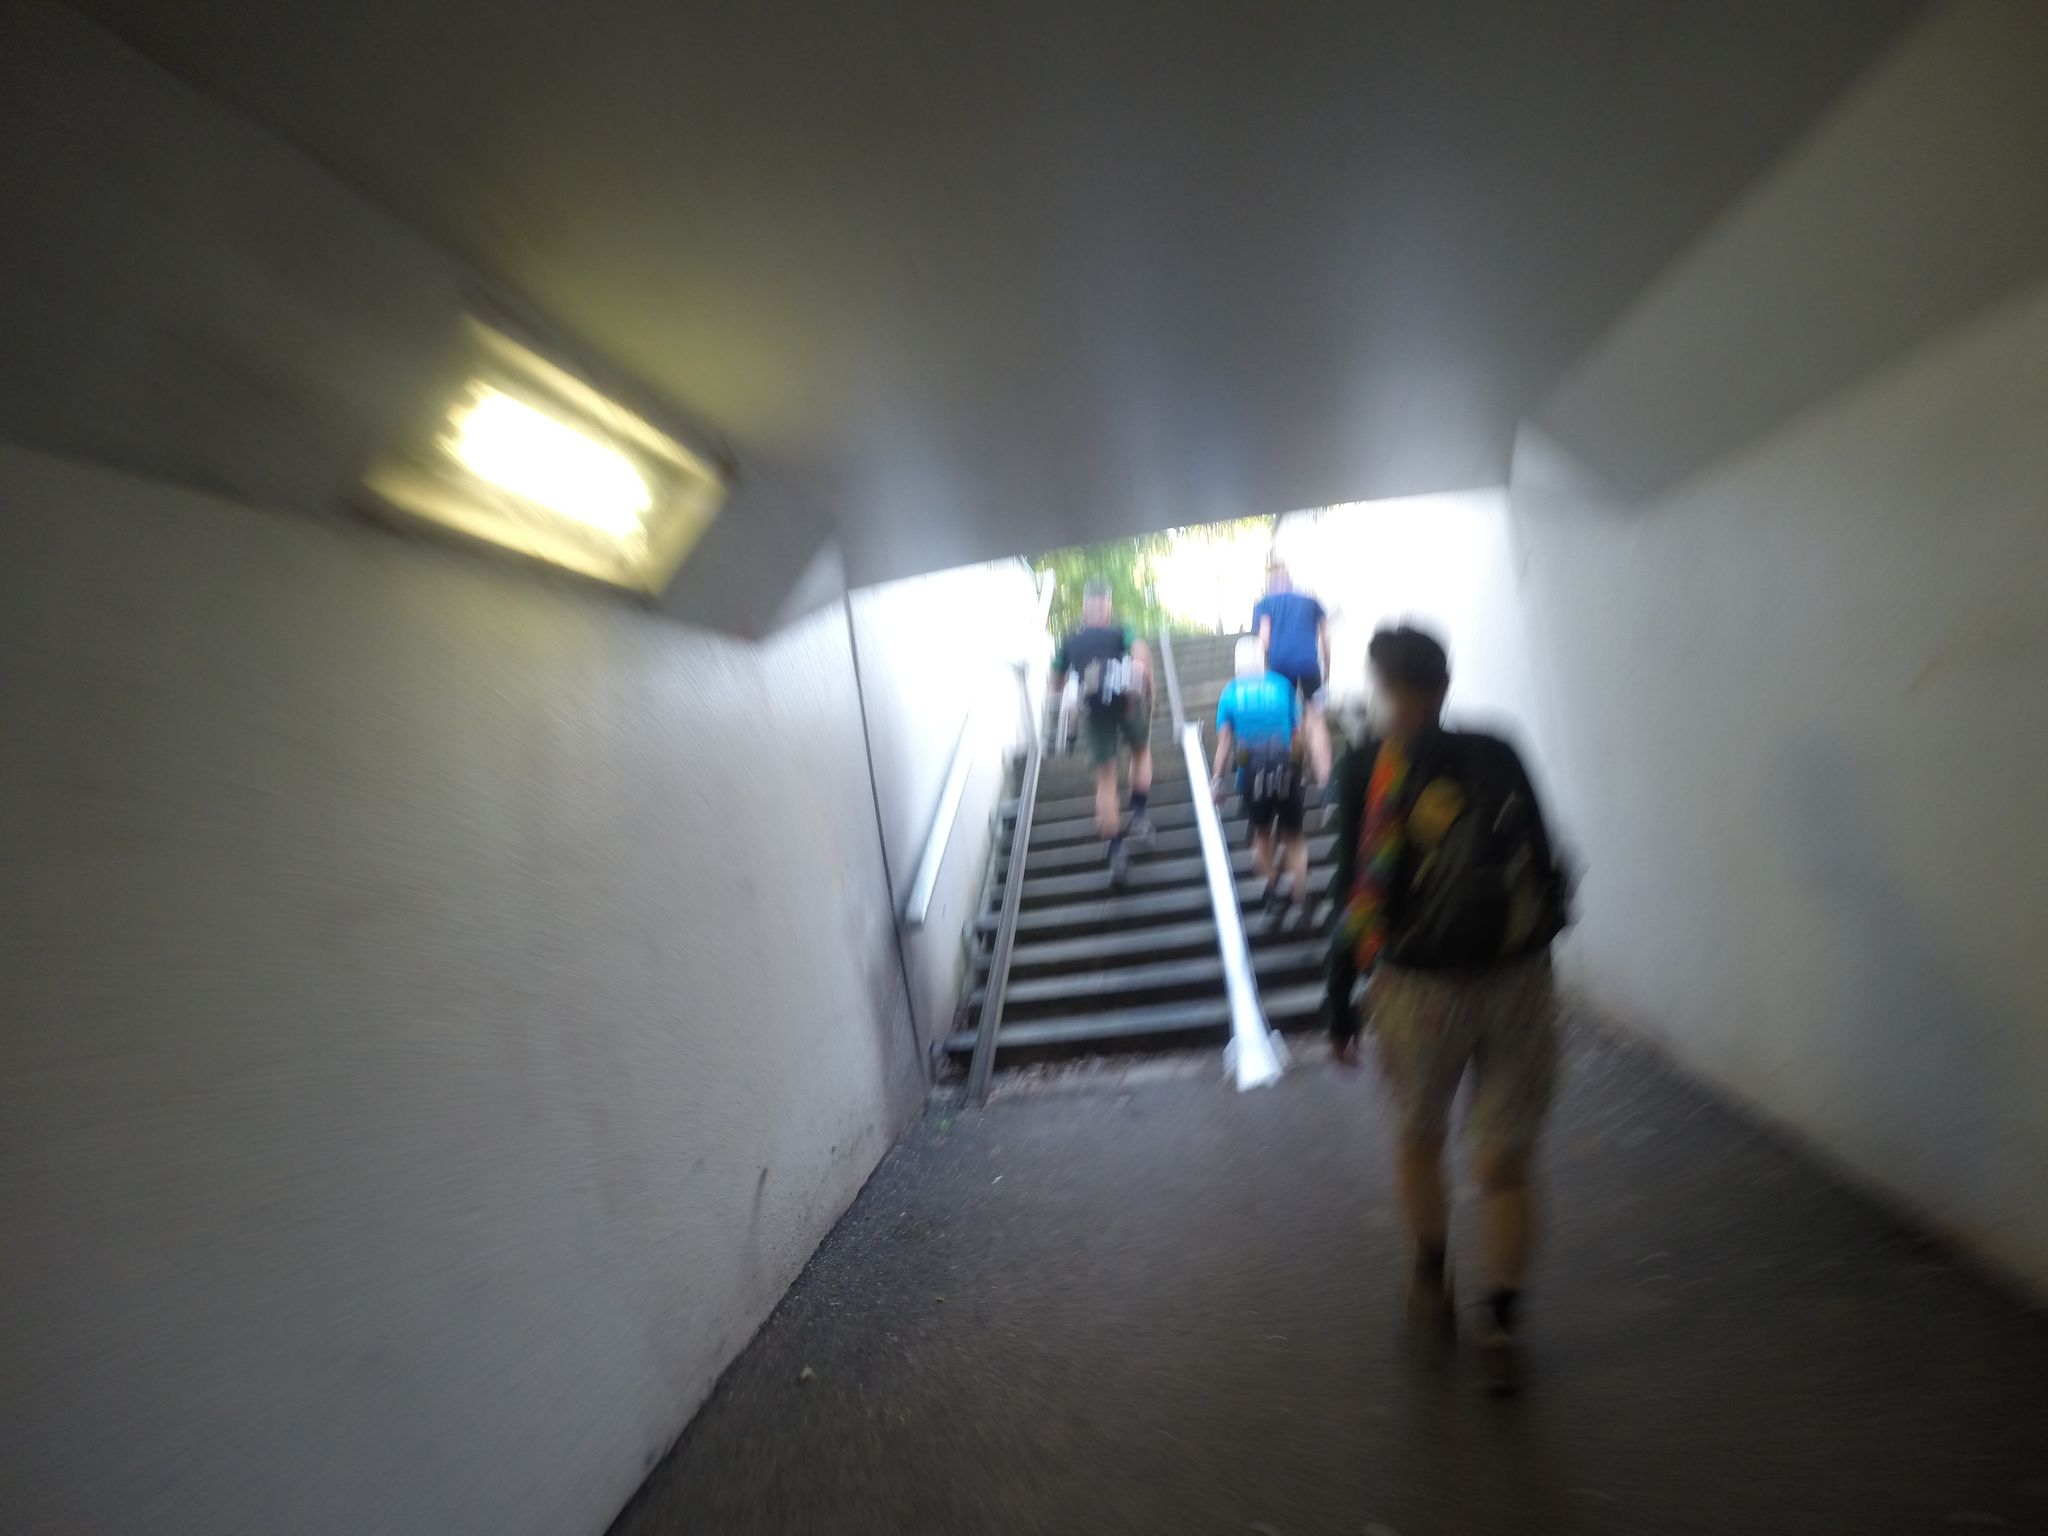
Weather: snowy
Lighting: day
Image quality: slightly poor
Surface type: walking surface
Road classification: cycleway, steps
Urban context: suburban or peri-urban
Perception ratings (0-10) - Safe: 3.34, Lively: 0.79, Beautiful: 4.46, Boring: 5.09, Depressing: 8.59, Wealthy: 2.13